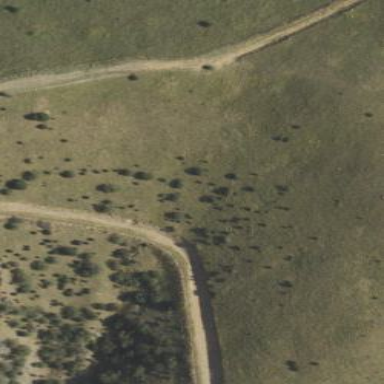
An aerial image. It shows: Scrub area with evergreen needle-leaved trees.